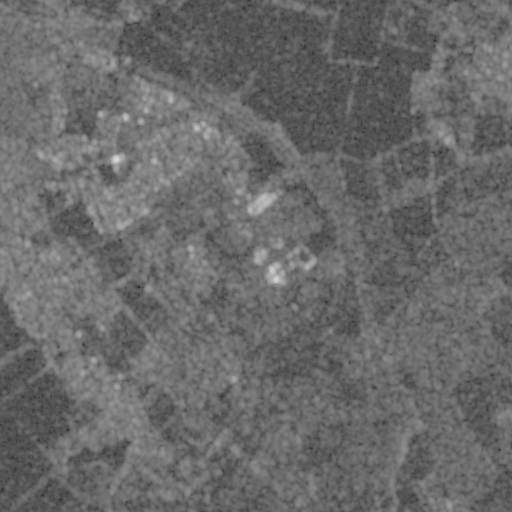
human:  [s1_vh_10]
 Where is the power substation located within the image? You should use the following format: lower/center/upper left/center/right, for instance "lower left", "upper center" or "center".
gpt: The power substation is located in the left of the image.
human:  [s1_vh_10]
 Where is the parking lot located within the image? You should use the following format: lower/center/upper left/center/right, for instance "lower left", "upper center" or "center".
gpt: There is no parking lot in the image.

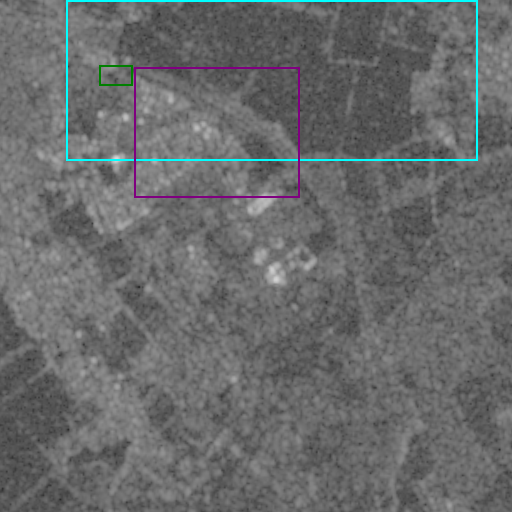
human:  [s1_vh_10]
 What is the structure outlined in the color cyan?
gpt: The structure outlined in cyan is a crop field.
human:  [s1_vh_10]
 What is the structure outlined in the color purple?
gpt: The structure outlined in purple is a park.
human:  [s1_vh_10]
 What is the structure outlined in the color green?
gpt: The structure outlined in green is a parking lot.
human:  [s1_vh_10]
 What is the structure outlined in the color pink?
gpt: There is no pink outline.